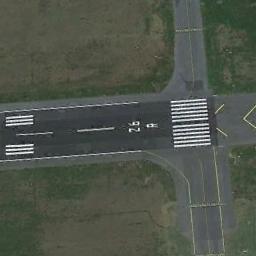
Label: runway